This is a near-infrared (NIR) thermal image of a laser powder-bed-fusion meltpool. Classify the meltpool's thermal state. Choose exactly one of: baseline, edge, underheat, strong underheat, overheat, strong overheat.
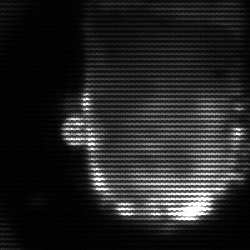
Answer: baseline